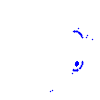
Particle: electron